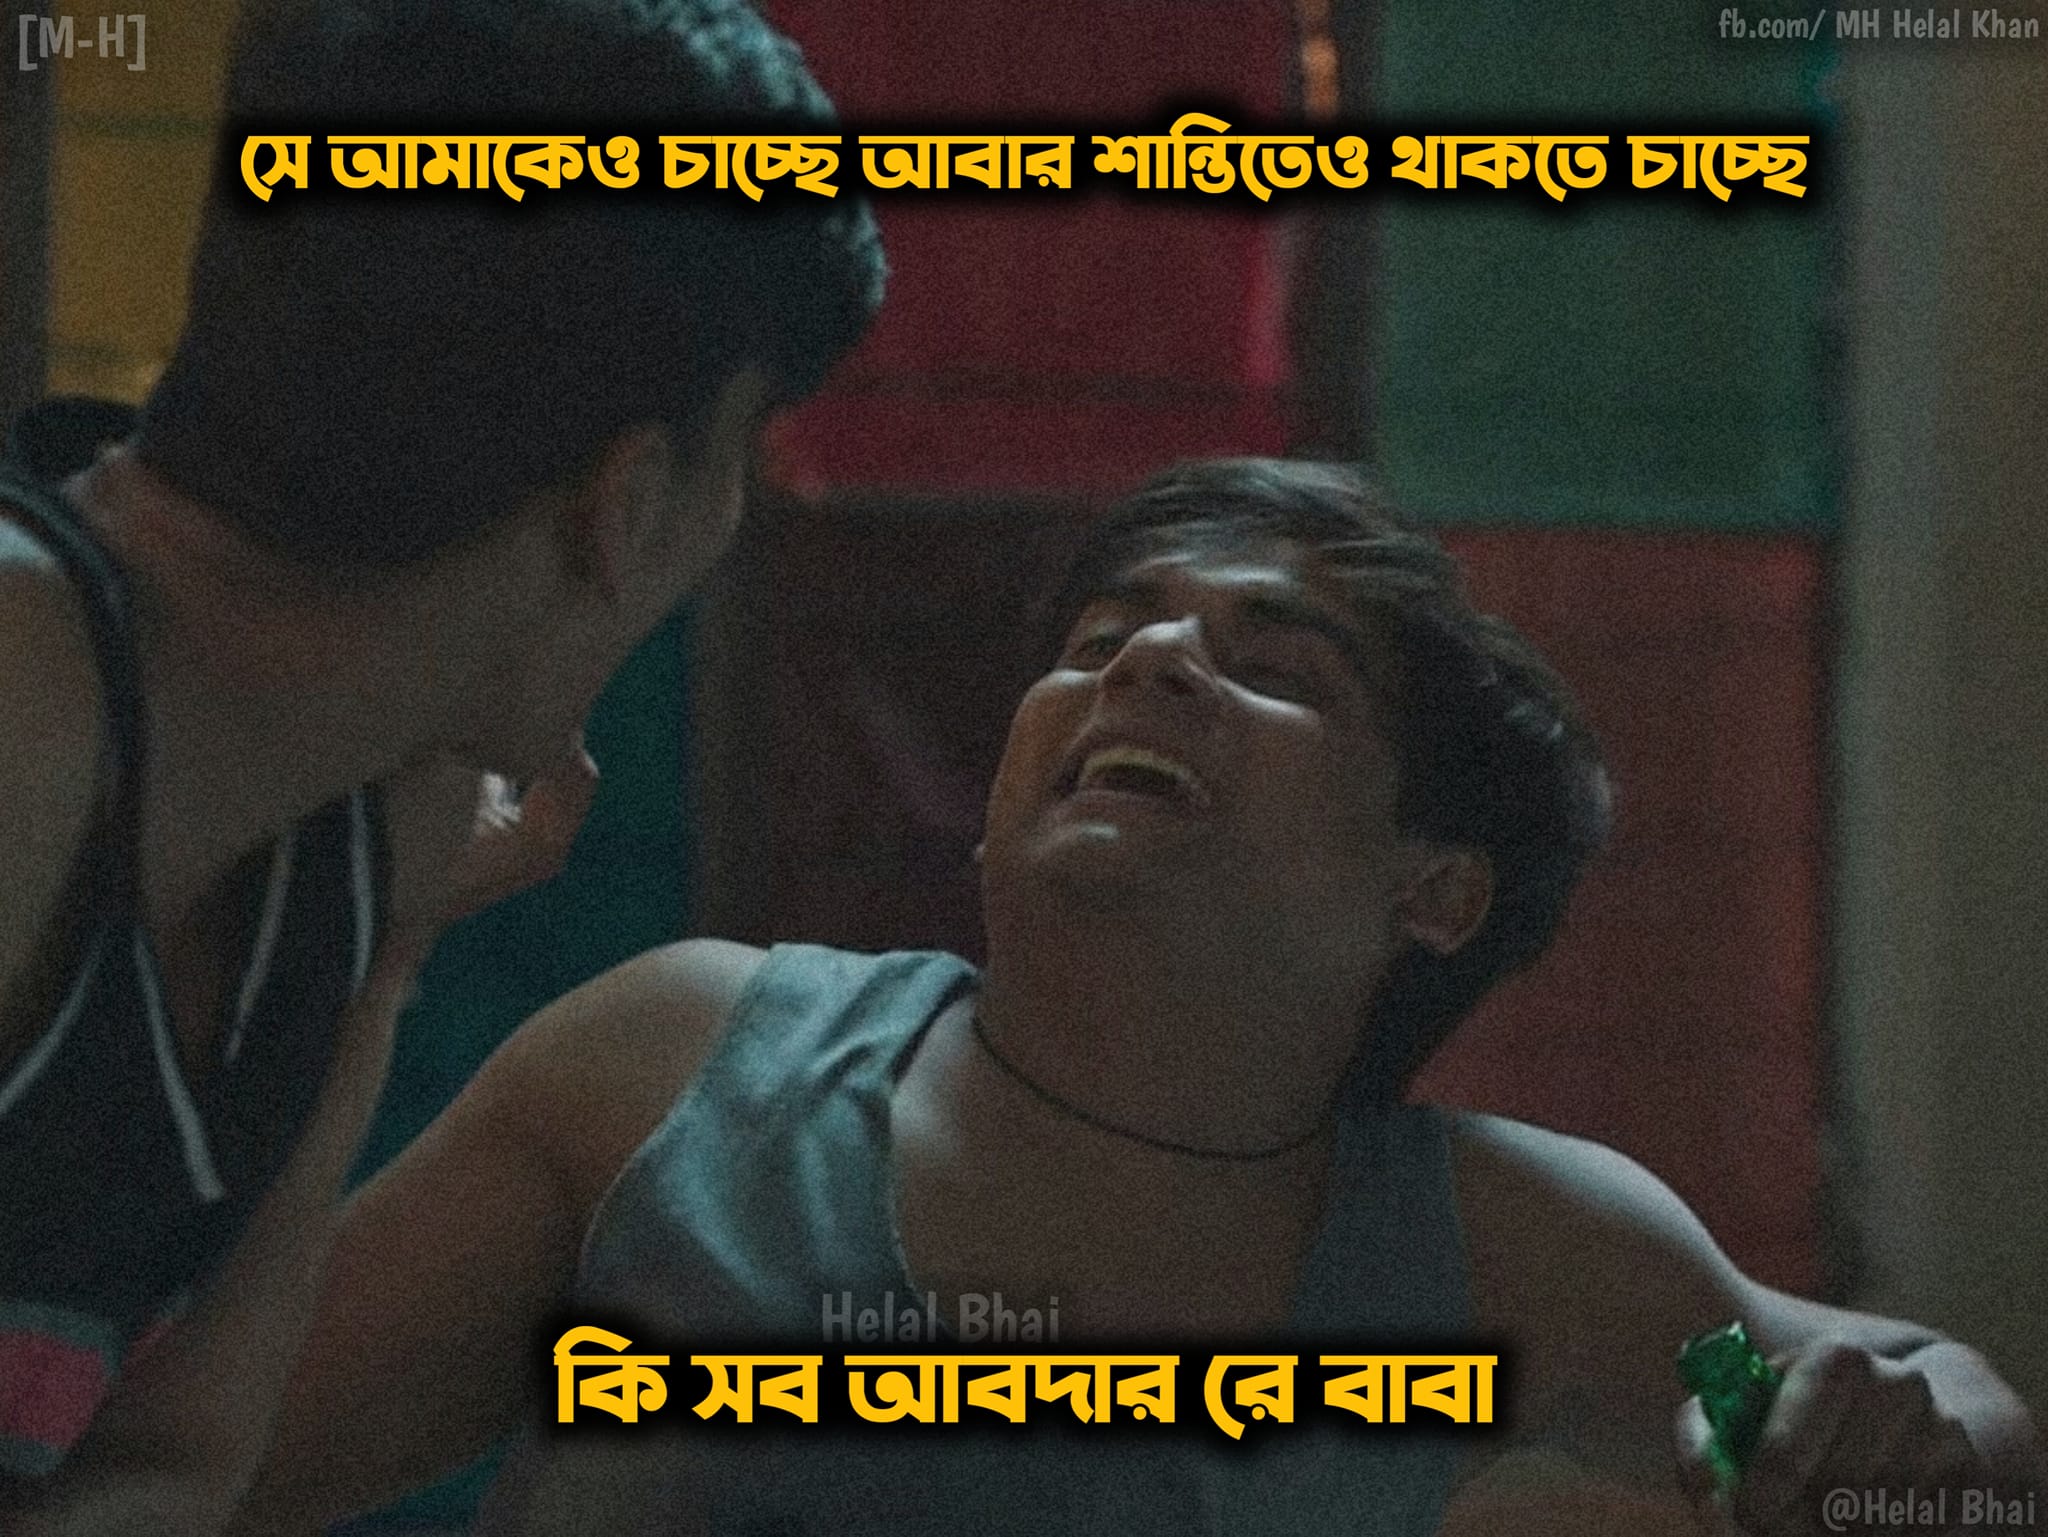
Text: সে আমাকেও চাচ্ছে আবার শান্তিতেও থাকতে চাচ্ছে কি সব আবদার রে বাবা
Label: Non Hate